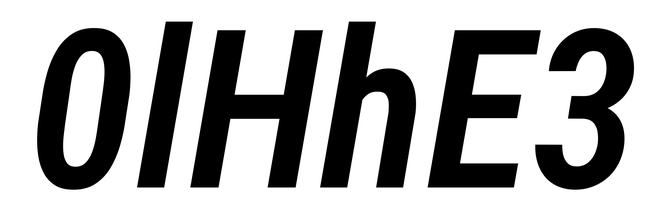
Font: Roboto-Italic_Condensed_SemiBold_Italic